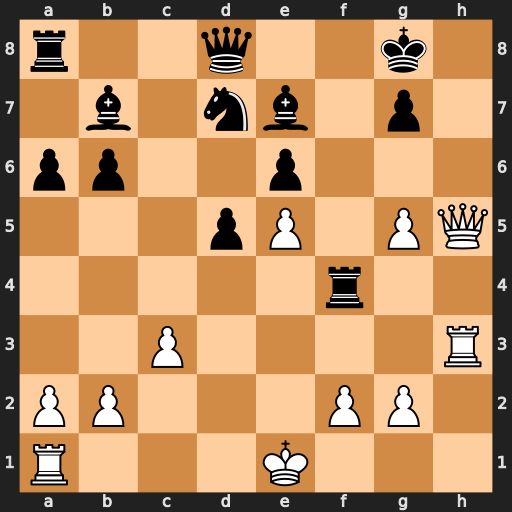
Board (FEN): r2q2k1/1b1nb1p1/pp2p3/3pP1PQ/5r2/2P4R/PP3PP1/R3K3
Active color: w
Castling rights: Q
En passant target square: -
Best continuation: Qh8+ Kf7 g6+ Kxg6 Qh5#